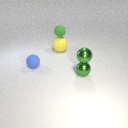
small green metal sphere above small green metal sphere